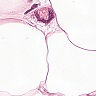
Metastatic tissue present: yes